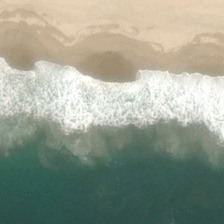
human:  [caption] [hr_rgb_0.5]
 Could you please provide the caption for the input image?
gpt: white waves are between yellow beach and green ocean .

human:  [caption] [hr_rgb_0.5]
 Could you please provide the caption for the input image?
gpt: white waves are between yellow beach and green ocean .

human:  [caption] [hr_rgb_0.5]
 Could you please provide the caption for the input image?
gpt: white waves are between yellow beach and green ocean .

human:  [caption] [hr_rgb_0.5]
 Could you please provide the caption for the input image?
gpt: white waves are between yellow beach and green ocean .

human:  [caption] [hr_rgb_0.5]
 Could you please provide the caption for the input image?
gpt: white waves are between yellow beach and green ocean .